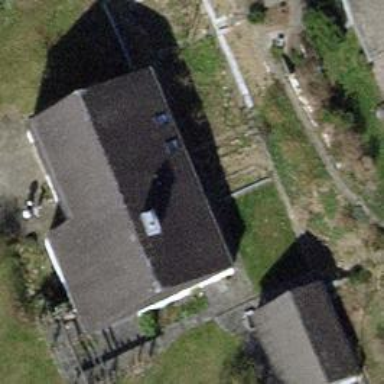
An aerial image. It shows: Detached building with saltbox-shaped roof.